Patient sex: M
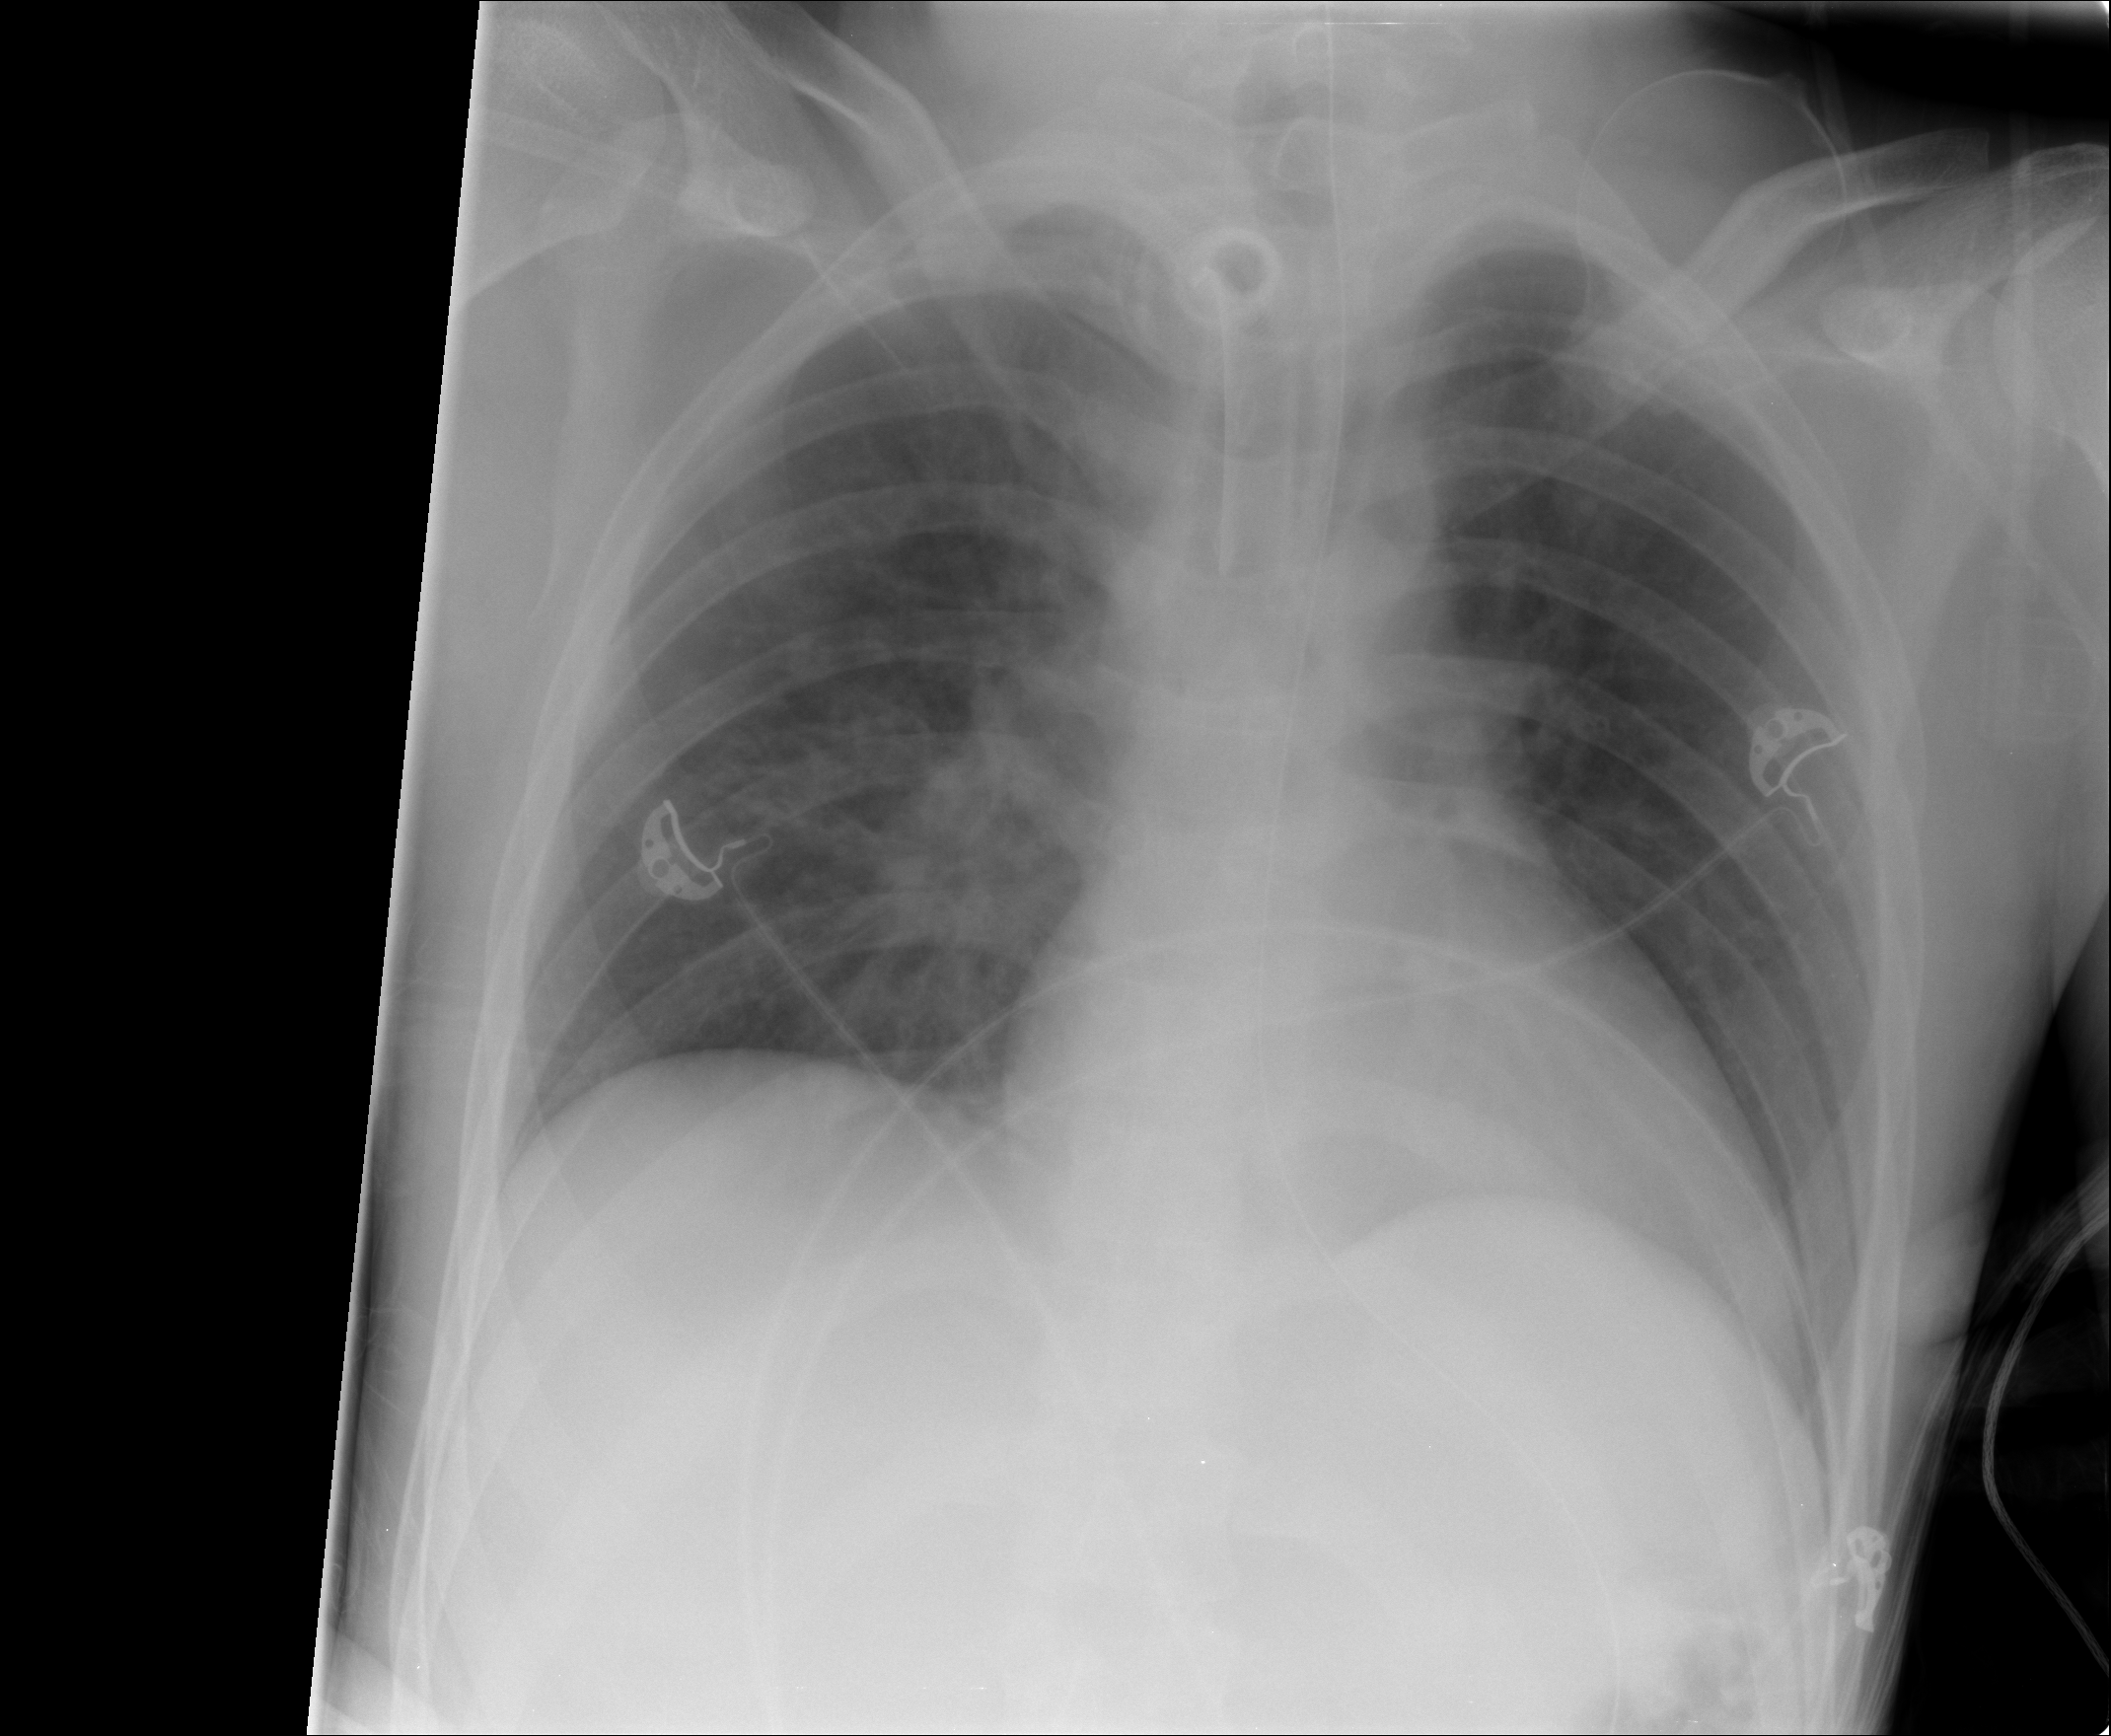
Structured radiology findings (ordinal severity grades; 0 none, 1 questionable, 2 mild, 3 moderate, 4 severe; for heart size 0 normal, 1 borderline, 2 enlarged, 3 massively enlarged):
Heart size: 0
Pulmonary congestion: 2
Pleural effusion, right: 0
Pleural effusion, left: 0
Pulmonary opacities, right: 2
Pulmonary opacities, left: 0
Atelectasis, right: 0
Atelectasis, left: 0